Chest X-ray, PA view. Patient: 29 years old, sex M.
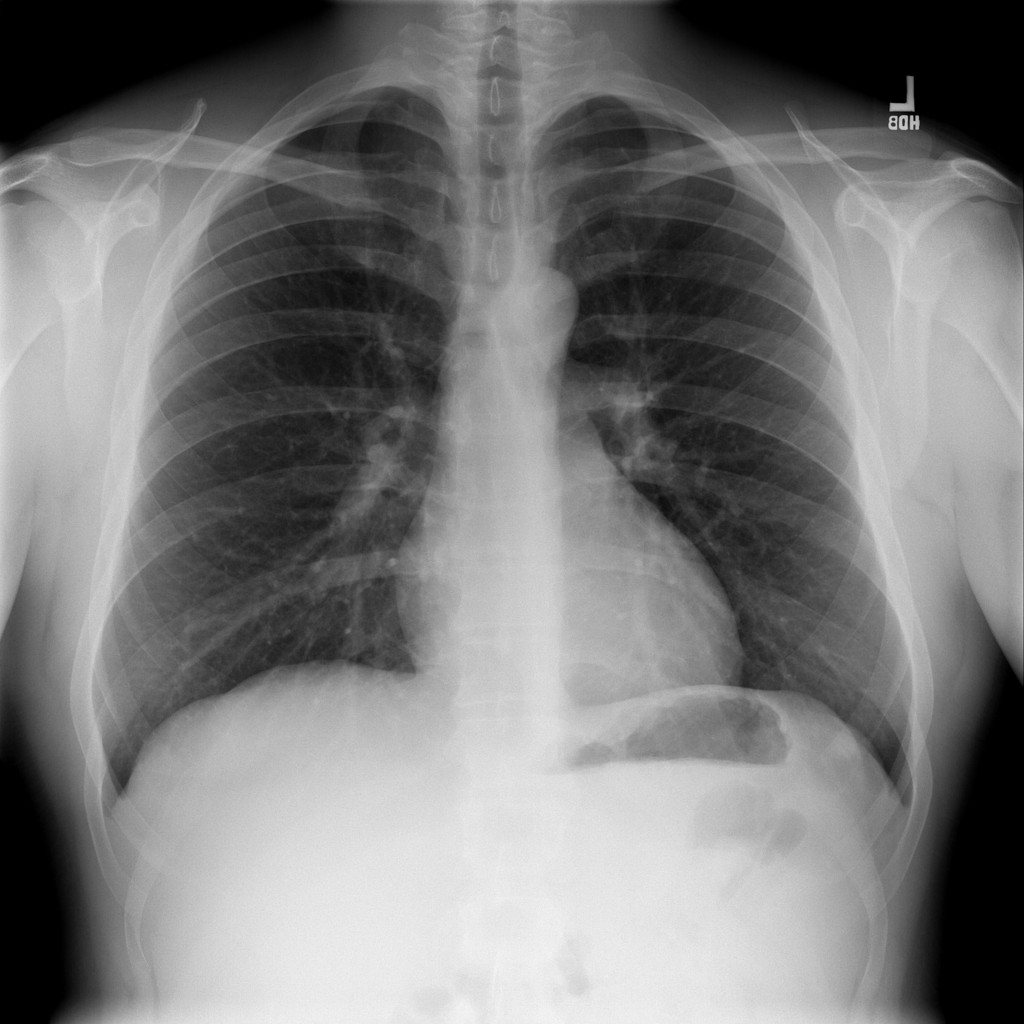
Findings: No Finding